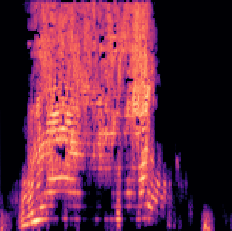
Sound class: Chainsaw